Question: I have the following Class Diagram for a grails application called 'Projects':

Now I want to create the actual domain classes in grails. But I have an issue with that: I don't know how to map the associations in a "best practice" way. This is best explained by the example of a code implementation of the 'Project' domain class:
'''
package com.pm.projects
class Project {
static hasMany = [contracts:Contract, customerContracts:CustomerContract, partnerContracts: PartnerContract]
String property1
Integer property2
Date property3
.
.
.
TypeN propertyN
static constraints = {
}
}
'''
I have the feeling that it is bad practice to include all contract subclasses in the 'hasMany' map, because in an UML Class Diagram, subclasses inherit associations of their superclasses. Therefore, from a logical data model point of view, I feel like it would be leaner, clearer just to code:
'''
static hasMany = [contracts:Contract]
'''
Although this felt as the right approach in theory for myself, it turned out to make certain manipulation techniques of the data unavailable. For instance,
'''
pro = Project.get(params.id)
ProPaconList = pro?.partnercontracts
ProCuconList = pro?.customercontracts
'''
to create two lists of contracts, one for partnercontracts and another one for customercontracts.
Is it possible to achieve a similar result without including the subclasses in the 'hasMany' map? And even if yes, the more general Question would be: Can hasMany maps be compared to associations of UML Class Diagramms in a way that it is bad practice to "connect" a class not only with another independent class but also with this other class' subclasses?
I failed to find any information on this topic online, which is a shame because I am very interested in accurate data modelling following best practice and common conventions, not only trial and error.
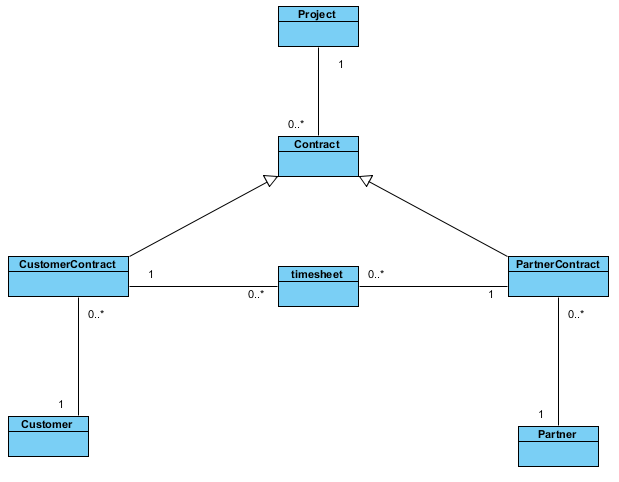
Answer: You can map just like you felt right:
'''
static hasMany = [contracts:Contract]
'''
Then, if you want to get just the contracts of certain type, you can just create a method on the Project domain class to do so:
'''
class Project {
static hasMany = [contracts:Contract]
def findPartnerContracts(){
return contracts.findAll { contract ->
contract.instanceOf( PartnerContract )
}
}
}
def pro = Project.get(params.id)
def proPaconList = pro?.findPartnerContracts()
'''
I am not sure if this is a best practice, but... it is one way to do it.
Be careful with hasMany associations. If your collection tends to get big overtime, you might have performance issues. Take a look at <URL>.